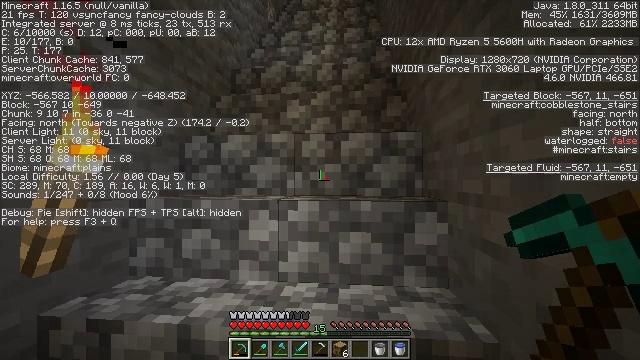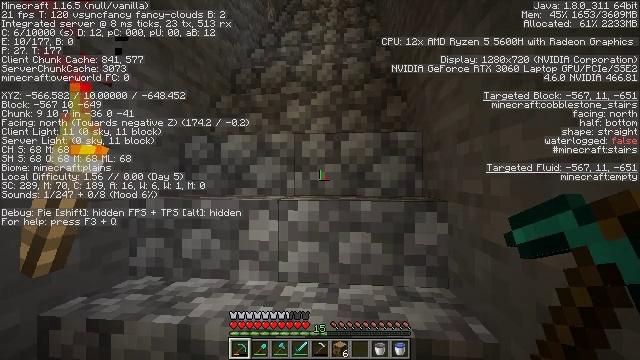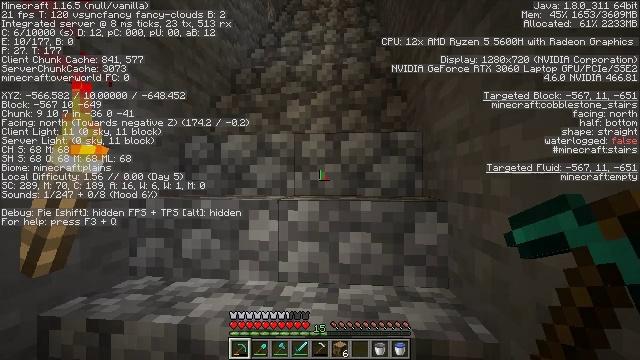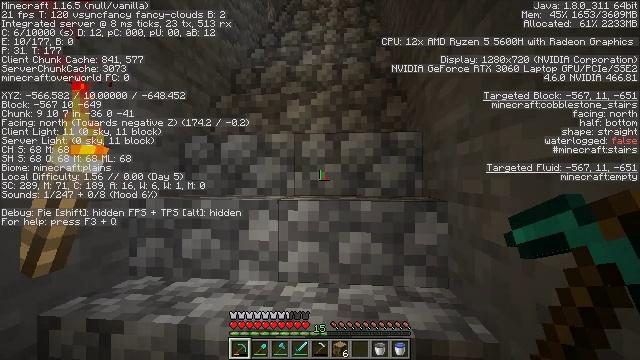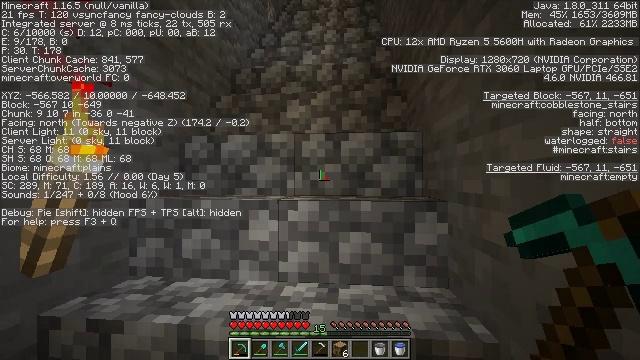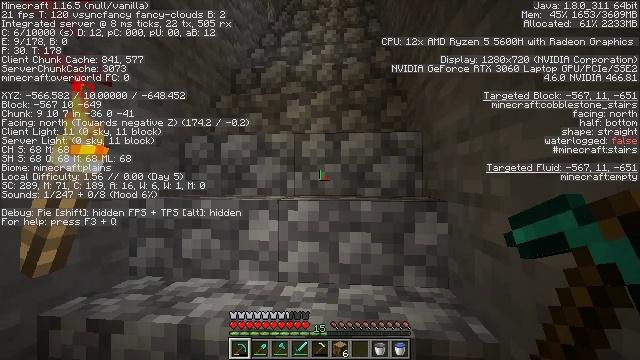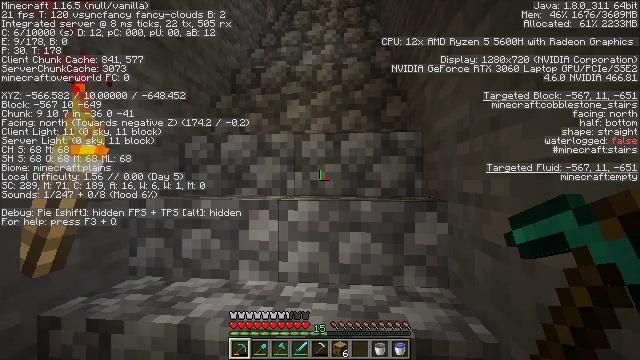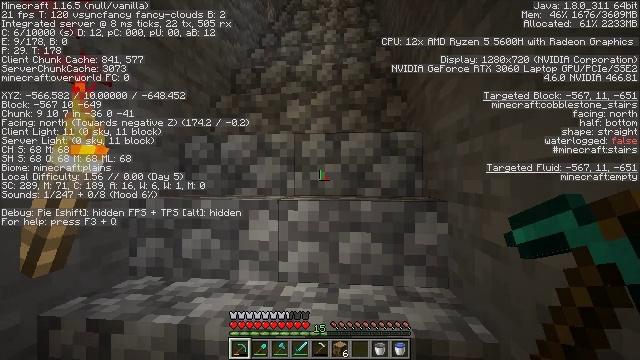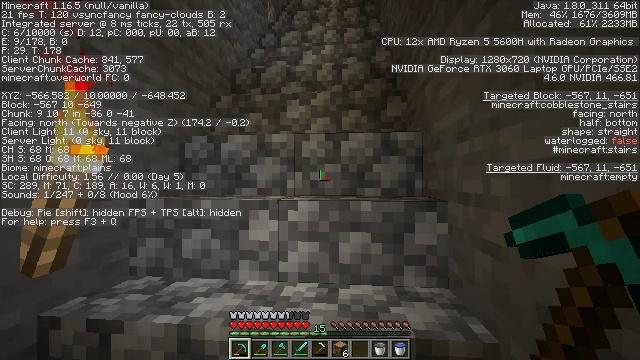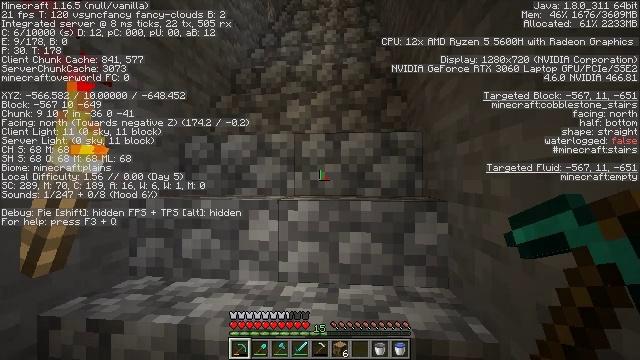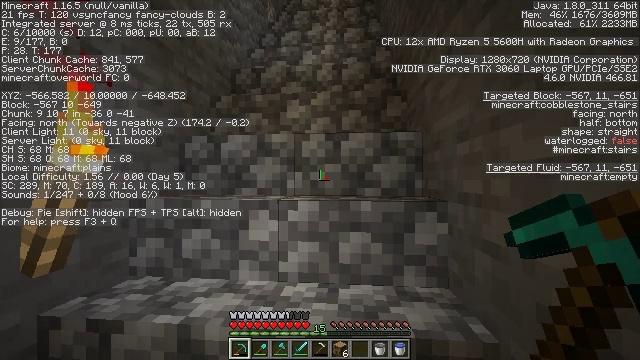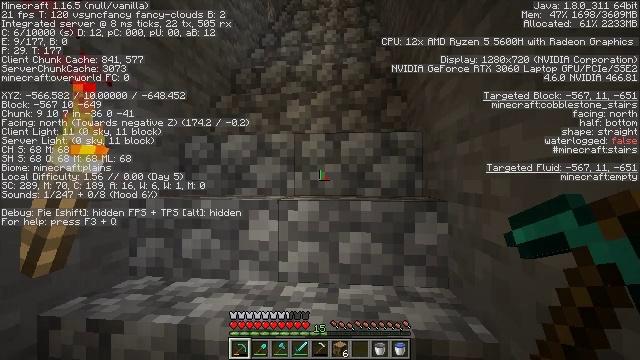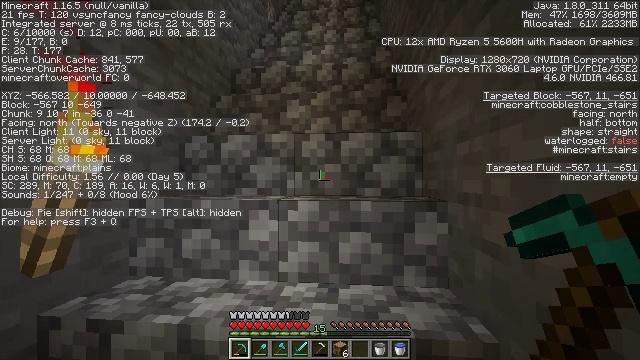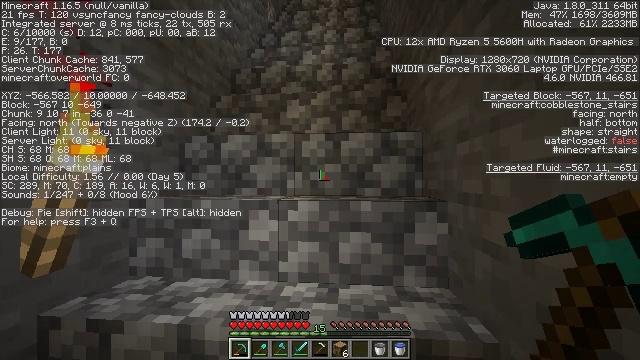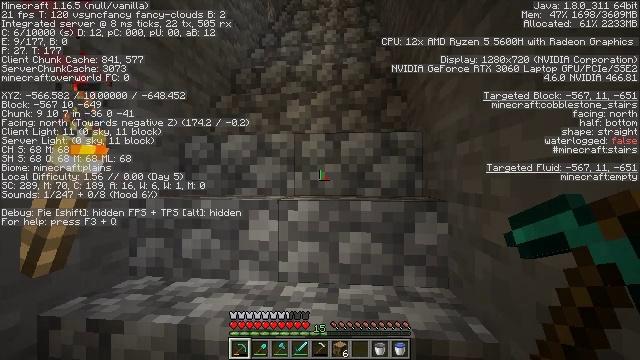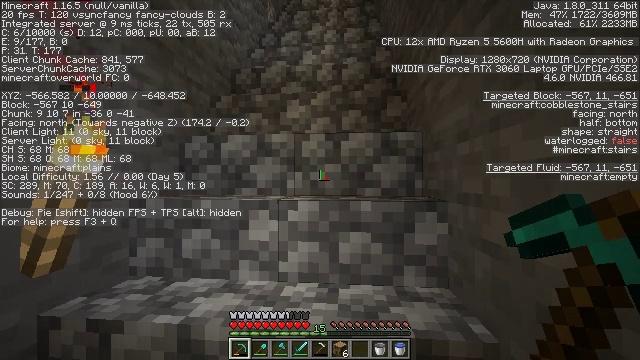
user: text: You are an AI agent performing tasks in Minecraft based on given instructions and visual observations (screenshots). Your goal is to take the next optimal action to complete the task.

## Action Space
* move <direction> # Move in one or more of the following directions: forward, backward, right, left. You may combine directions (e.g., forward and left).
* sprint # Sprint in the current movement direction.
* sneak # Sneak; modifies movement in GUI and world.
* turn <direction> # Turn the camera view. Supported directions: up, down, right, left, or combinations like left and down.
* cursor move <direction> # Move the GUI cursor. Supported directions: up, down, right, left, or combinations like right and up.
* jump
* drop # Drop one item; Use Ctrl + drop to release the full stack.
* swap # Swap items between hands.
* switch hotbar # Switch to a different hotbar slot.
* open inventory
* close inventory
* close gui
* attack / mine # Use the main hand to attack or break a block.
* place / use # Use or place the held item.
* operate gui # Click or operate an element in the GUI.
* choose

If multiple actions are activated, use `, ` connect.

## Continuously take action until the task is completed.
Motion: motion action
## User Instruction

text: Remove a diamond pickaxe from the inventory.
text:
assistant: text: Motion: no_op
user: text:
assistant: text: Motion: no_op
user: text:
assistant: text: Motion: no_op
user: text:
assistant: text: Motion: no_op
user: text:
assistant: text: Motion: no_op
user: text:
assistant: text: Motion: no_op
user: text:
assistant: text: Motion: no_op
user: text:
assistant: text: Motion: no_op
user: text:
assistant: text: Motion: no_op
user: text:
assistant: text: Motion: no_op
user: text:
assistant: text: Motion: no_op
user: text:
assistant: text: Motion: no_op
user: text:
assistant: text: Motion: no_op
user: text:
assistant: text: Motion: no_op
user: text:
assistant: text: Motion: no_op
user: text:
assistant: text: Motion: no_op
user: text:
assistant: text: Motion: turn right
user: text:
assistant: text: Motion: turn right
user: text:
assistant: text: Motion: turn right
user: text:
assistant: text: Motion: turn right
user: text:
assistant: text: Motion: turn right
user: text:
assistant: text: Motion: turn right
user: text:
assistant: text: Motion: turn right
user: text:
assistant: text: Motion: no_op
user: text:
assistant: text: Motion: no_op
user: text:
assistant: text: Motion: no_op
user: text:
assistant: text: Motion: turn left and down
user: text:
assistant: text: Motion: turn left and down
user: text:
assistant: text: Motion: turn left and down
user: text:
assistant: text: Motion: turn left